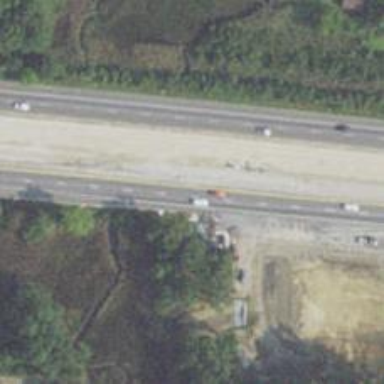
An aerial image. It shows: Motorway.